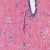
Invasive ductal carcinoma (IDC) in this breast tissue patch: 0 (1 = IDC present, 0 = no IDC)